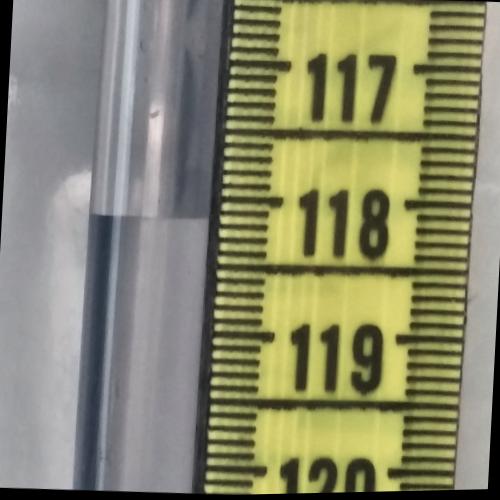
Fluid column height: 118.1 cm